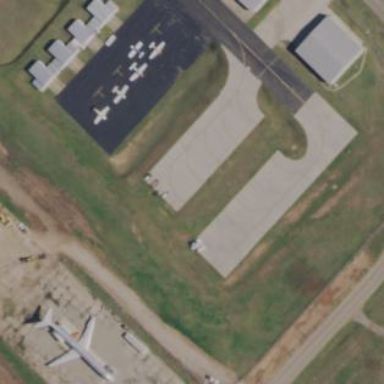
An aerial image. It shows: Apron at the airport.